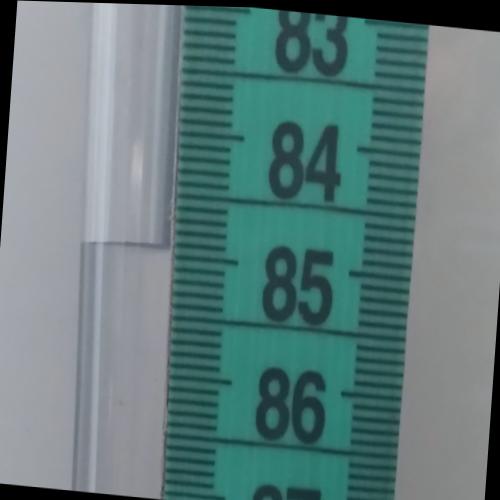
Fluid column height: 84.9 cm